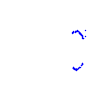
Particle: proton